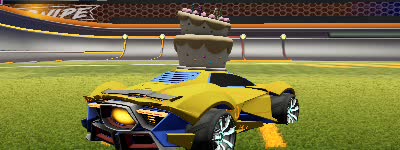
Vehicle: werewolf